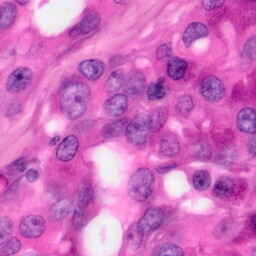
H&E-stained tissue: Pancreatic